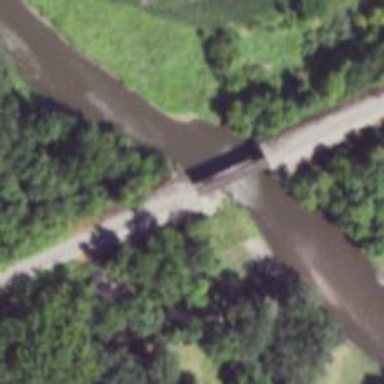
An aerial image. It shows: Railway bridge.